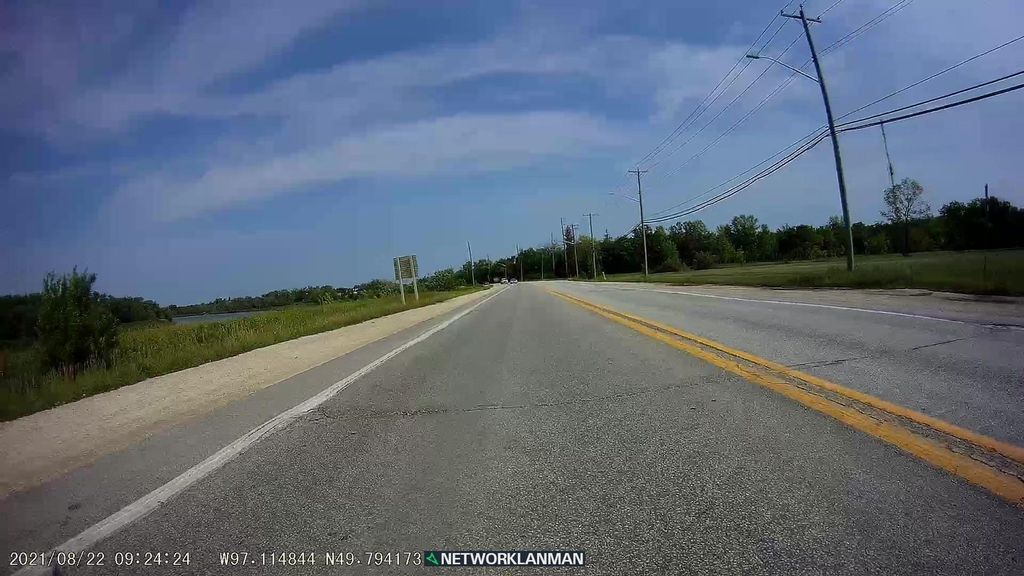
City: winnipeg